Question: I have a EXT JS 4.2 grid 5 columns, it has the normal selection checkbox at the far left along with an additional checkbox in the second to last column and a radio in the last column.
If I click and select a row in the selection column then go to click the 'Primary' radio or 'Full' checkbox it will unselect whatever is already selected on that row. For instance, if I select row 1 then go to click the Primary Radio it will unselect, then if I click on Full it will deselect the Radio. Then If click on the Radio again and then Full they will stay selected.
It seems like once the checkbox or radio are selected a second time it begins to act normally, not sure why this behaviour is occuring or how to correct it.
I have tried adding the checkOnly: true paramater but that did not seem to do anything different.

Here is the code for the Grid:
'''
Ext.require([
'Ext.grid.*',
'Ext.data.*',
'Ext.selection.CheckboxModel'
]);
Ext.onReady(function(){
Ext.QuickTips.init();
// Data store
var data = Ext.create('Ext.data.JsonStore', {
autoLoad: true,
fields: [ 'name', 'market', 'expertise', 'id', 'isFull', 'isPrimary'],
proxy: {
type: 'ajax',
url: '/opsLibrary/getLibraryJson'
}
});
// Selection model
var selModel = Ext.create('Ext.selection.CheckboxModel', {
columns: [
{xtype : 'checkcolumn', text : 'Active', dataIndex : 'id'}
],
checkOnly: true,
mode: 'multi',
enableKeyNav: false,
listeners: {
selectionchange: function(value, meta, record, row, rowIndex, colIndex){
var selectedRecords = grid4.getSelectionModel().getSelection();
var selectedParams = [];
// Clear input and reset vars
$('#selected-libraries').empty();
var record = null;
var isFull = null;
var isPrimary = null;
// Loop through selected records
for(var i = 0, len = selectedRecords.length; i < len; i++){
record = selectedRecords[i];
// Is full library checked?
isFull = record.get('isFull');
// Is this primary library?
isPrimary = record.get('isPrimary');
// Build data object
selectedParams.push({
id: record.getId(),
full: isFull,
primary: isPrimary
});
}
// JSON encode object and set hidden input
$('#selected-libraries').val(JSON.stringify(selectedParams));
console.log(JSON.stringify(selectedParams));
}}
});
// Render library grid
var grid4 = Ext.create('Ext.grid.Panel', {
xtype: 'gridpanel',
id:'button-grid',
store: data,
forceSelection : false,
autocomplete: false,
typeAhead: false,
columns: [
{text: "Library", width: 170, sortable: true, dataIndex: 'name'},
{text: "Market", width: 125, sortable: true, dataIndex: 'market'},
{text: "Expertise", width: 125, sortable: true, dataIndex: 'expertise'},
{text: 'Full', dataIndex:'isFull', checkOnly: true, width: 72,
renderer: function (value, meta, record) {
return '<center><input type="checkbox" onclick="var s = Ext.getCmp('button-grid').store; s.getAt(s.findExact('id','' + record.get('id') + '')).set('isFull', this.value)"'
}},
{text: 'Primary', dataIndex:'isPrimary', checkOnly: true, width: 72,
renderer: function(value, meta, record)
{
return '<center><input type="radio" onclick="var s = Ext.getCmp('button-grid').store; s.getAt(s.findExact('id','' + record.get('id') + '')).set('isPrimary', this.value)"'
}},
],
columnLines: false,
selModel: selModel,
width: 600,
height: 300,
frame: true,
title: 'Available Libraries',
iconCls: 'icon-grid',
renderTo: Ext.get('library-grid')
});
});
'''
Any help would be greatly appreciated....
Thanks!
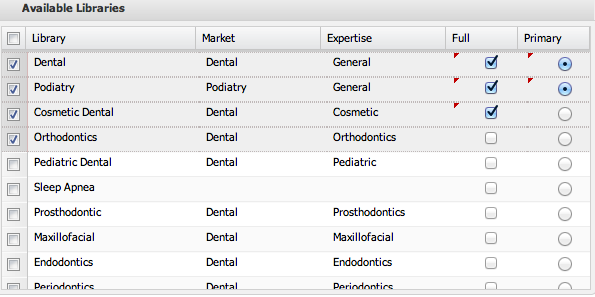
Answer: I think problem is that your render functions for checkbox and radio columns are not bound to the state of your model, and each time they are rendered the boxes are shown as unchecked.
Try to add 'checked' attribute to your boxes in render functions if value in model is true e.g.:
'''
return '<center><input type="checkbox" ' + (value ? 'checked' : '') + ' onclick=.....
'''
This should bring consistency to the functionality at least.